Frequency: 95000
Velocity: 0,2945
Power: 15,9
Pulse duration: 0,0000001
Pass count: 1
Magnification: 10
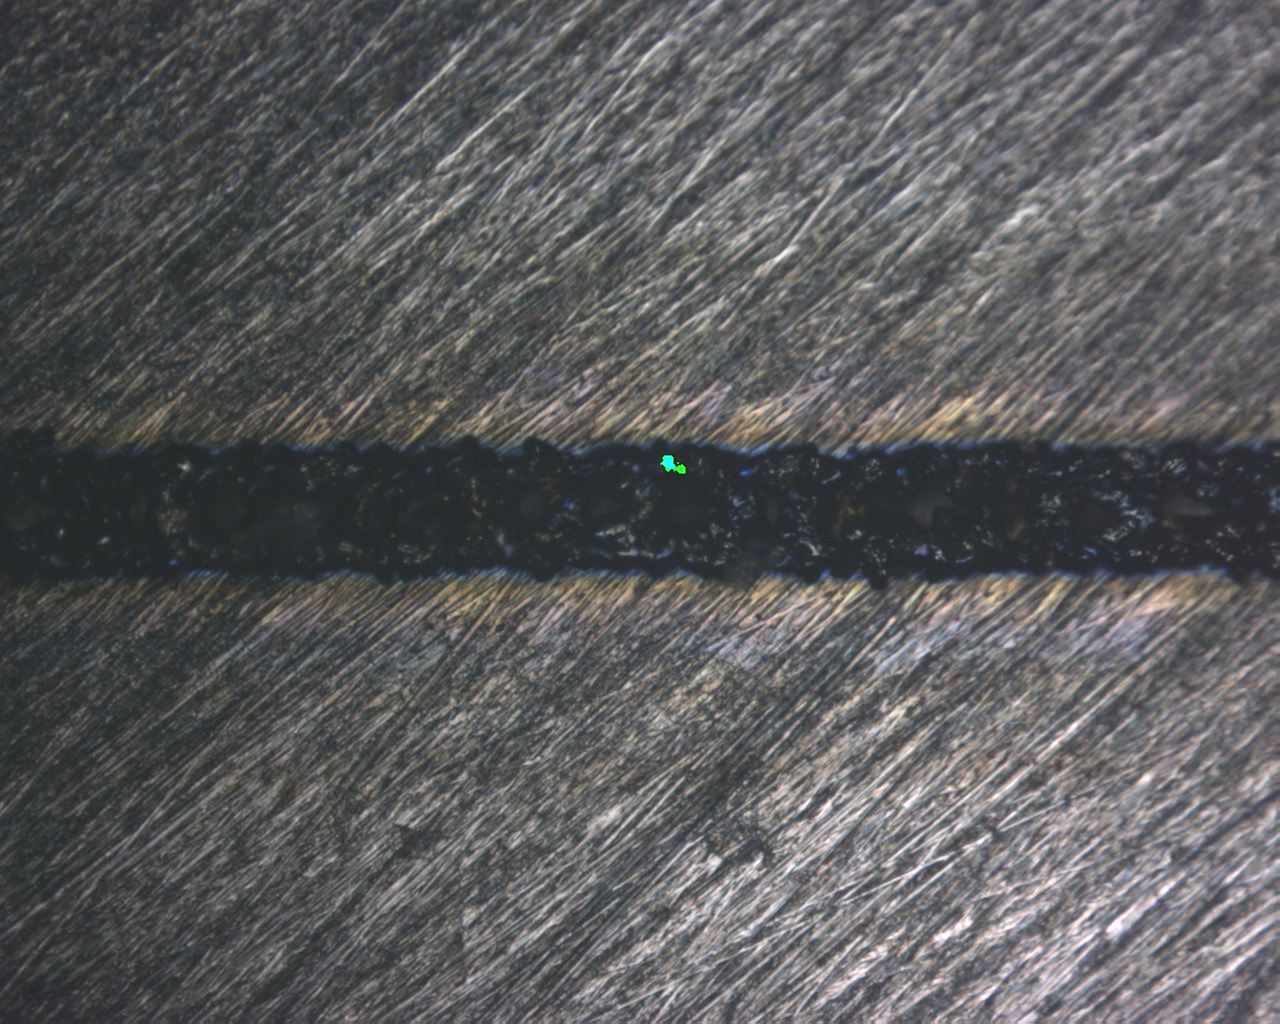
Measured width: 136.911
Other width: 51.371